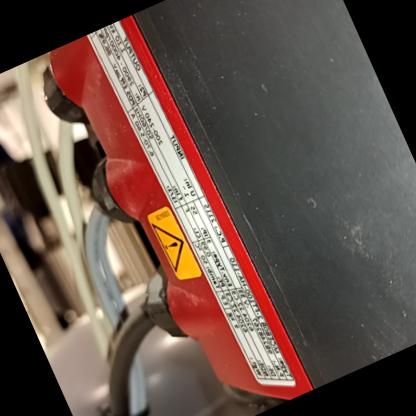
Klasa: tabliczka-znamionowa